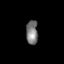
Tissue: prostate
Cell type: T cells
Senescence score: 0.7254
Nuclear area (px): 276
Mean DAPI intensity: 123.645